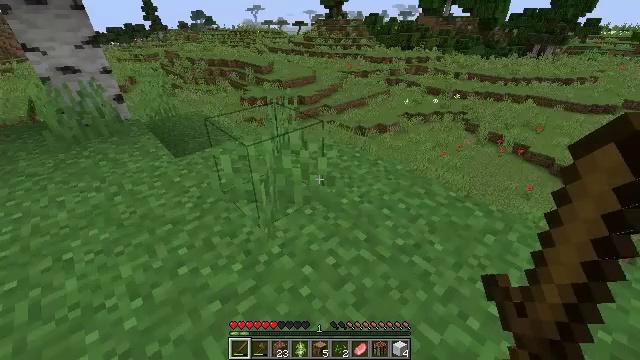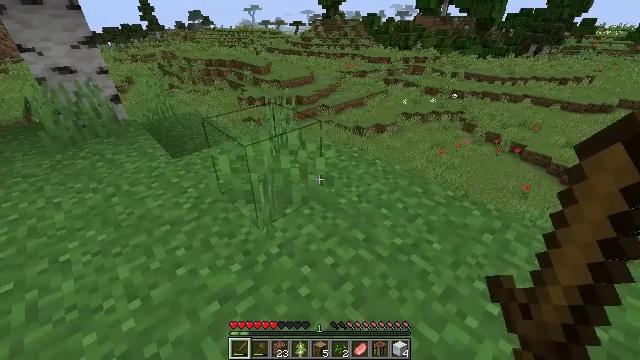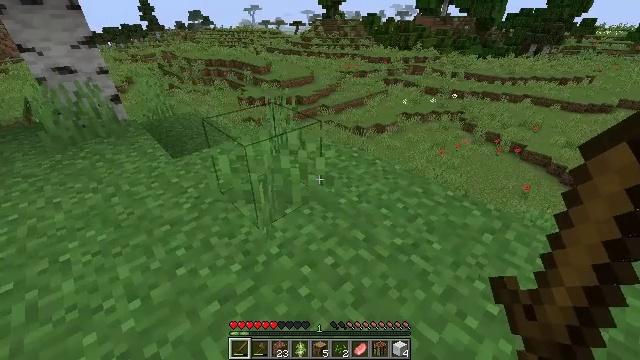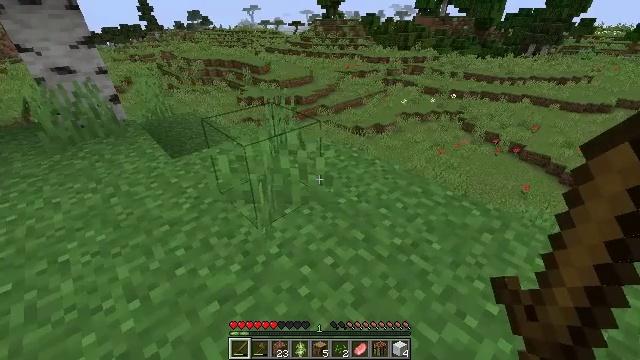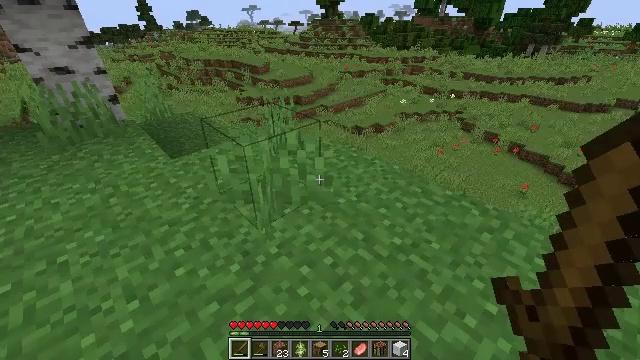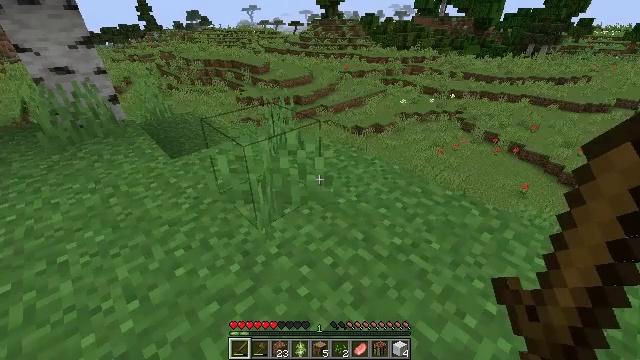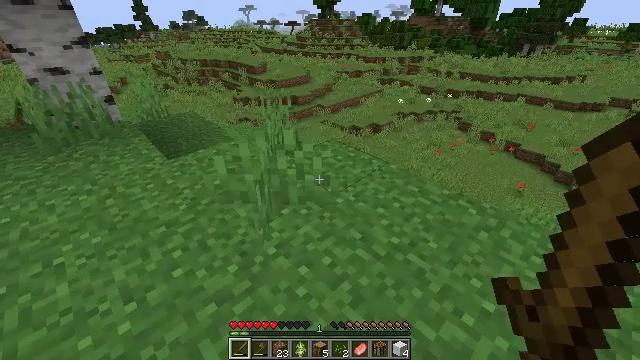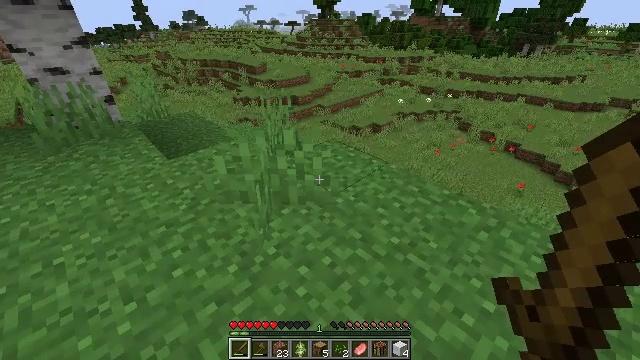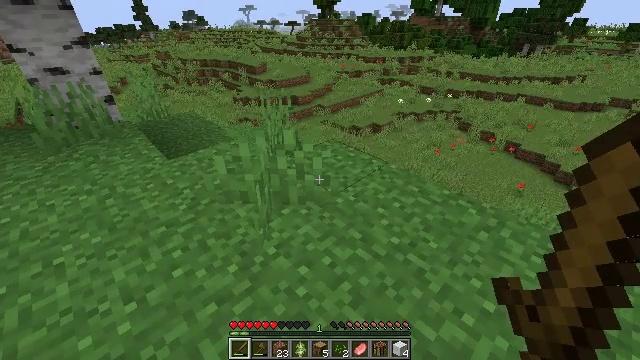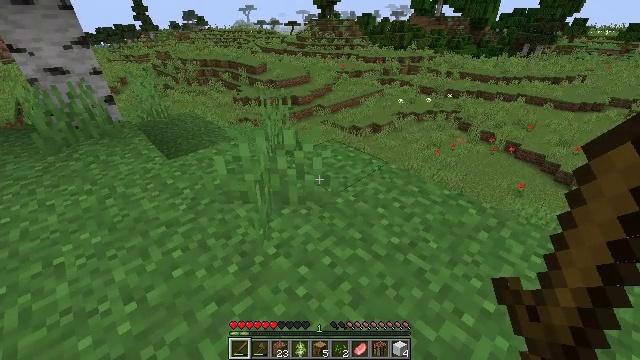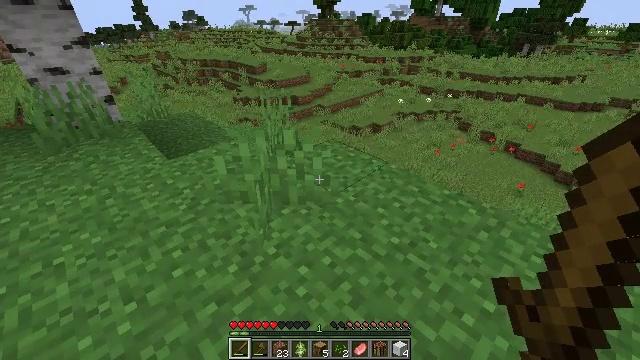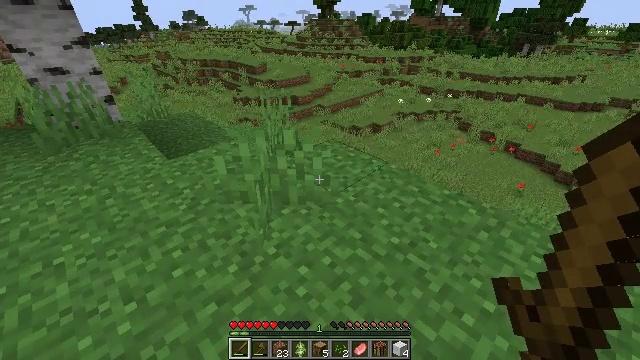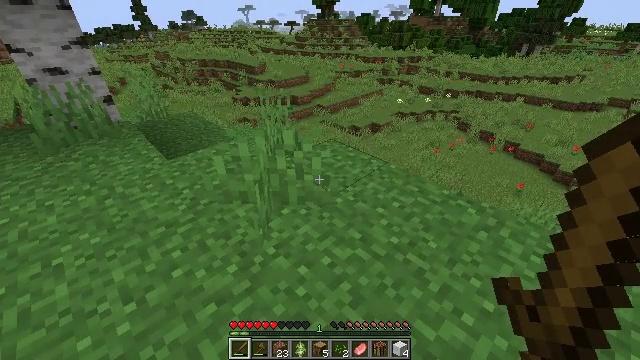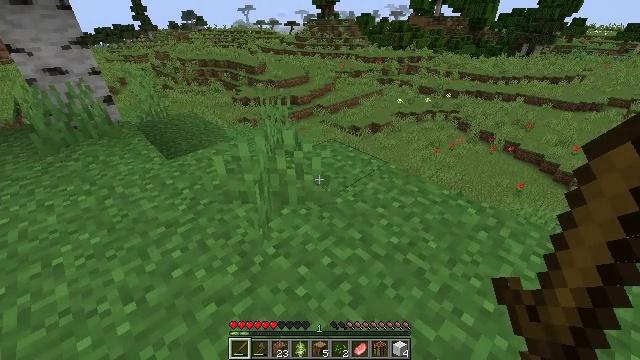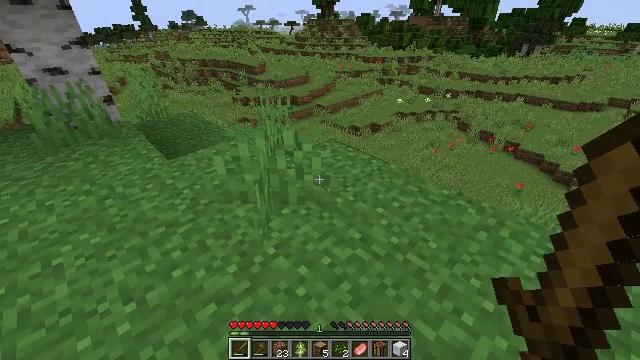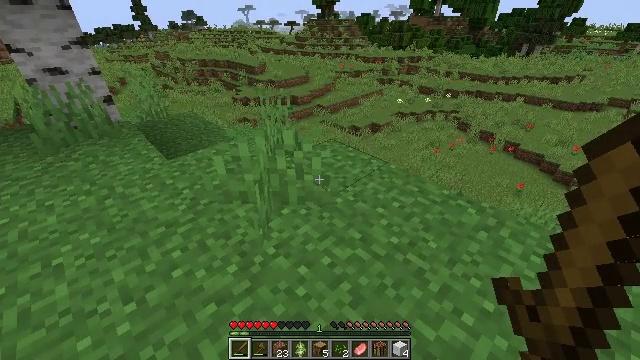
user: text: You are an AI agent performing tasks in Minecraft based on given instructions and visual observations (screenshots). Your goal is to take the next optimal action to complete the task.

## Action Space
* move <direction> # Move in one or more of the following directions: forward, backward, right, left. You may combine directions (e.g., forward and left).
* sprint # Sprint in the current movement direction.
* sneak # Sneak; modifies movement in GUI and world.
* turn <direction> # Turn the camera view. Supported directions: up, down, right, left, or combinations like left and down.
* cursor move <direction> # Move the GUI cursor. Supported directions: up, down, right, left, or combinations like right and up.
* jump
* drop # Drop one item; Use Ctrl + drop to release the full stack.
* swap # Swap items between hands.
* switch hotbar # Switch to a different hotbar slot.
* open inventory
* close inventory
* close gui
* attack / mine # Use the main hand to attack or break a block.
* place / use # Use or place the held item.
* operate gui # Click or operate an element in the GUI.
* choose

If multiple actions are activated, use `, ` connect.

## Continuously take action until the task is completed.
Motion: motion action
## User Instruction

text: Dig up the grass block for dirt.
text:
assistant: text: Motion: no_op
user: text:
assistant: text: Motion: no_op
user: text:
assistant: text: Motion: no_op
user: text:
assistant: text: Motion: no_op
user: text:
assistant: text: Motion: no_op
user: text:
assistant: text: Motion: no_op
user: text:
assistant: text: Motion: no_op
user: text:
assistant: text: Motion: no_op
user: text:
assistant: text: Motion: no_op
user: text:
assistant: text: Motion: no_op
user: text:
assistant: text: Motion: no_op
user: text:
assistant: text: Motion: no_op
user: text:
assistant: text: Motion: no_op
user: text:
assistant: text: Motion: no_op
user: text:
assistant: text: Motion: no_op
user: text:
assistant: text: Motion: no_op
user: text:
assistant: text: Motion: no_op
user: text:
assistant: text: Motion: no_op
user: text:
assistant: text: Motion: turn right
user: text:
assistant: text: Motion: turn right and up
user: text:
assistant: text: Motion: turn right and up
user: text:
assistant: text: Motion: turn right and up
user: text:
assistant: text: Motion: turn right and down
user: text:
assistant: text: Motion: turn right and down
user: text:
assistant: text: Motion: turn right and down
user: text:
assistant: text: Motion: turn right
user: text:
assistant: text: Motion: turn right
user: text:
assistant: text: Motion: no_op
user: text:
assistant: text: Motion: no_op
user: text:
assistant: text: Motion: no_op